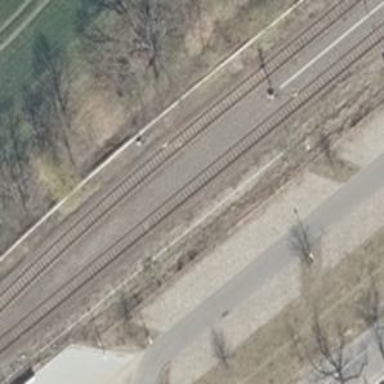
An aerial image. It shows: Railway signal.